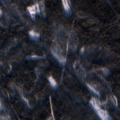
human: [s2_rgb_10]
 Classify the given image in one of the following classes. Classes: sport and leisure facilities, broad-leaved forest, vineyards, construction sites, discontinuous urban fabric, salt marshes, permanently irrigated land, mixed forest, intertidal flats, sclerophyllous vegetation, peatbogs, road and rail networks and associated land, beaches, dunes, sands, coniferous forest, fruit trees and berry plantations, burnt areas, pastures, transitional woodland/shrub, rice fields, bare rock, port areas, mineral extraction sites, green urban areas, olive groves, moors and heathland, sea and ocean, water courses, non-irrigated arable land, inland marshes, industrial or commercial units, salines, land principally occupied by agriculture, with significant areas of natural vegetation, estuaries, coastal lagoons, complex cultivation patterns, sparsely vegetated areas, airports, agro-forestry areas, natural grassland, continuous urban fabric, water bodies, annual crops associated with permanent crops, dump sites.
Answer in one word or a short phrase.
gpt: coniferous forest